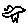
Label: bird